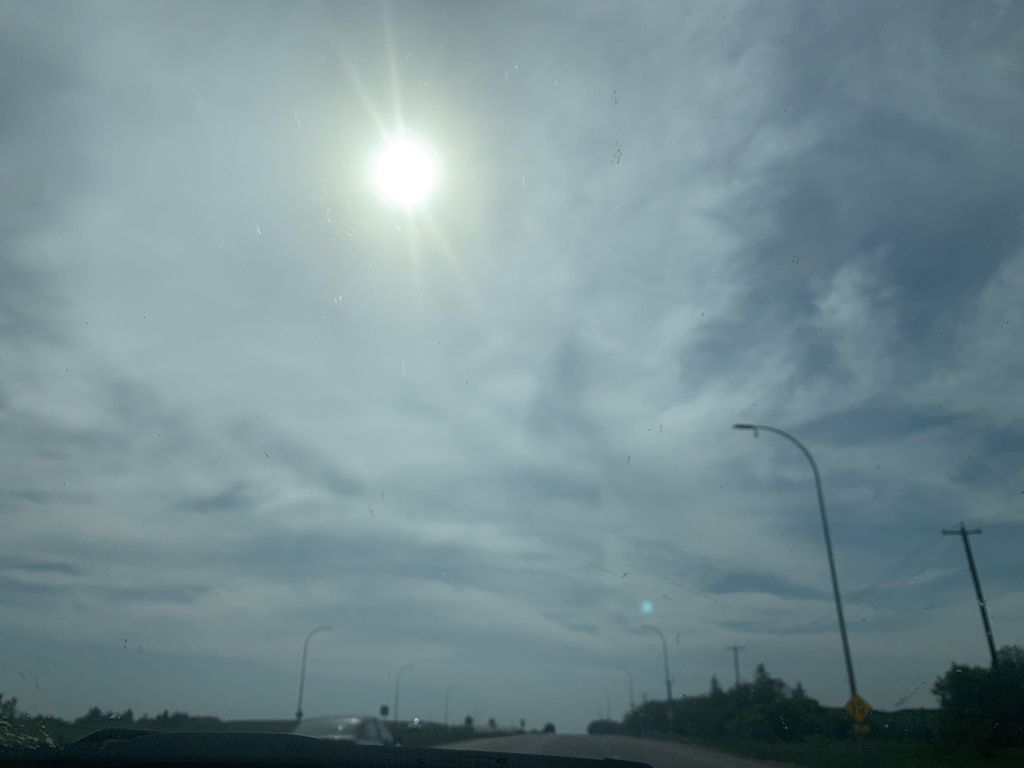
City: edmonton